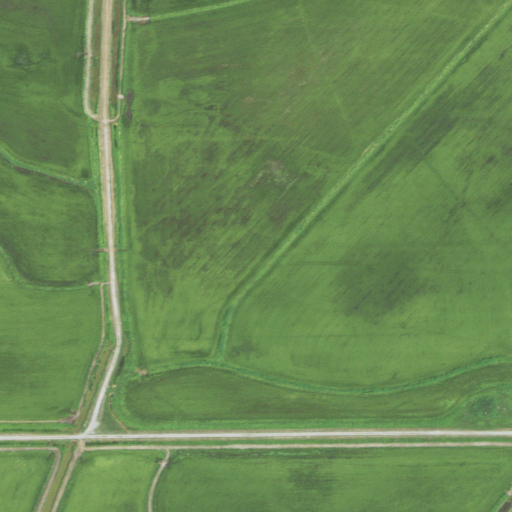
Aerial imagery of island in Louisiana named Maple Island containing only cultivated crops